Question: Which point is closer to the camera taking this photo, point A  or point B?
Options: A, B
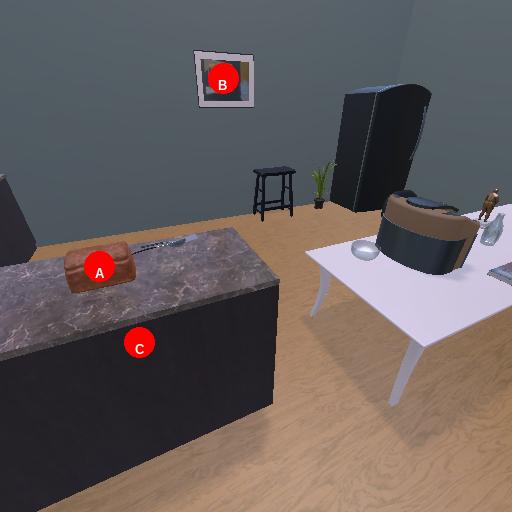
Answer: A